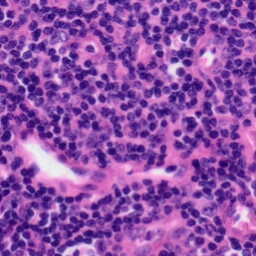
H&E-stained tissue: Tonsil